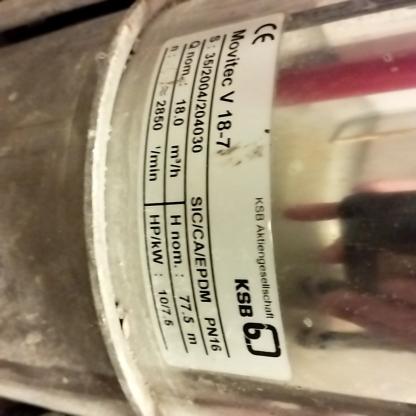
Klasa: tabliczka-znamionowa